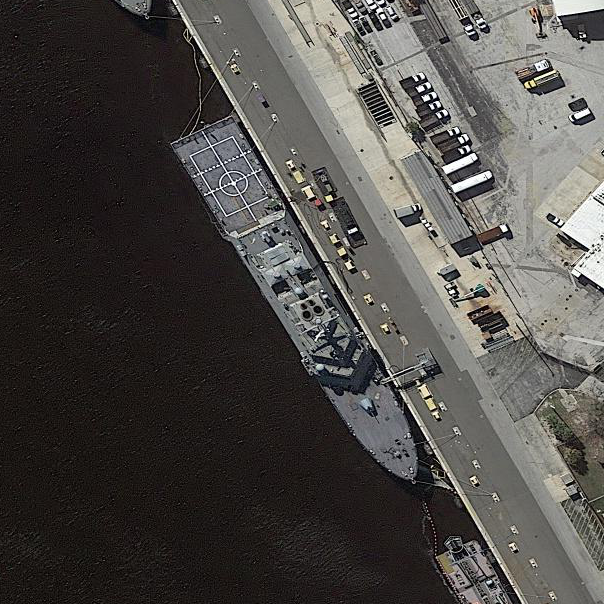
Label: Freedom-class_combat_ship